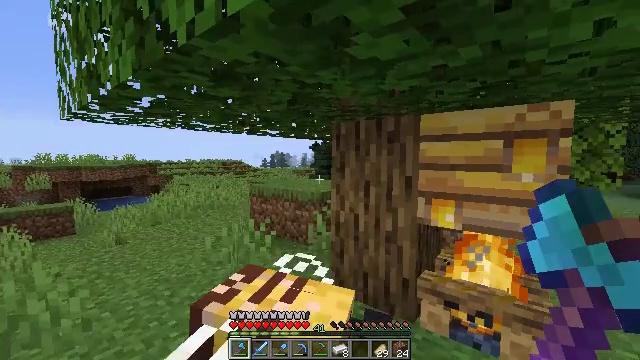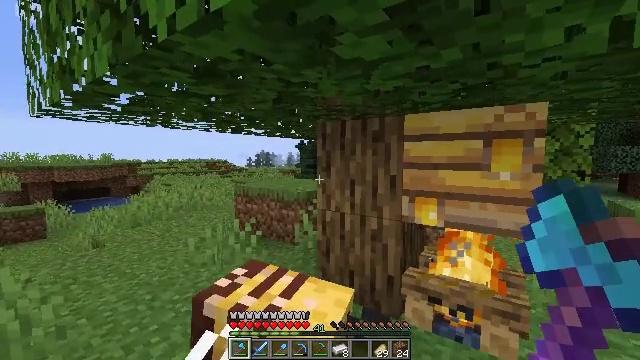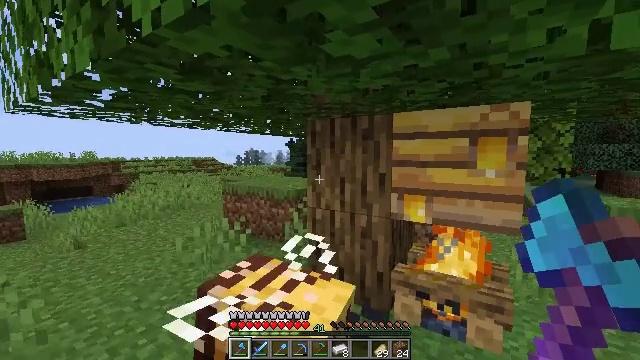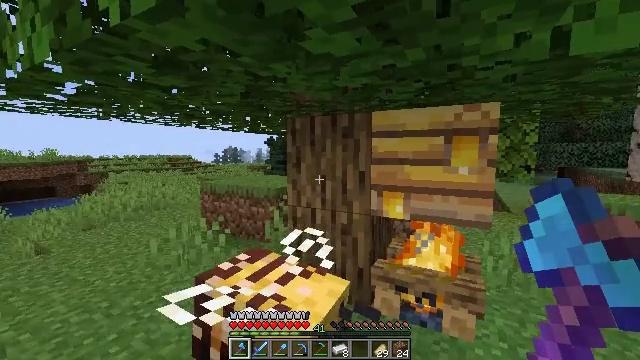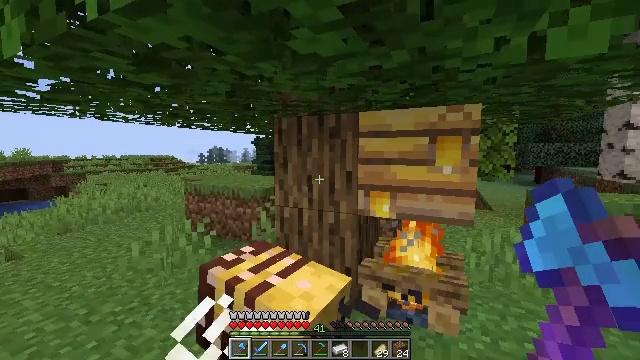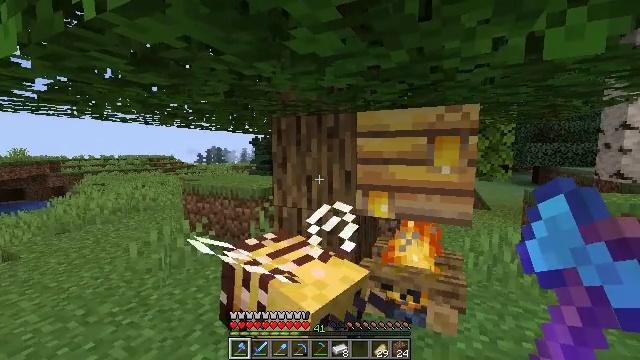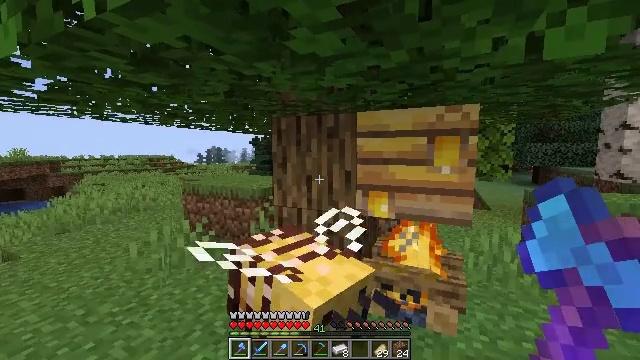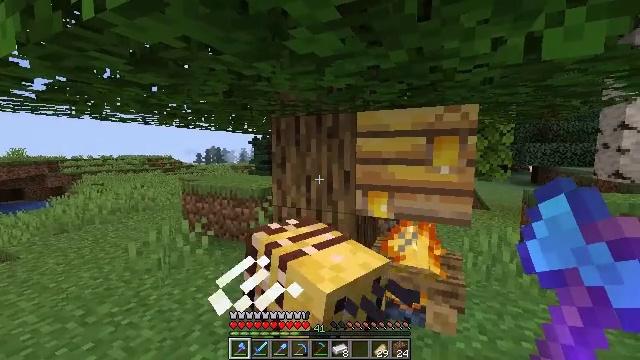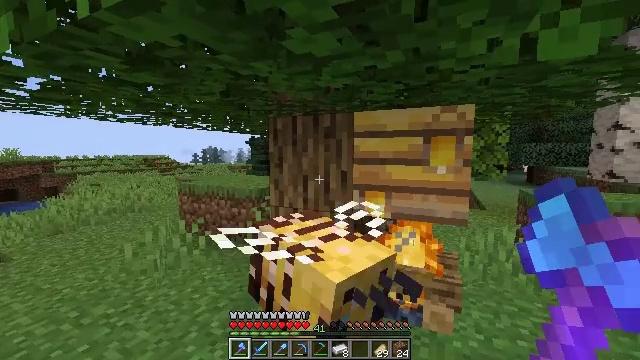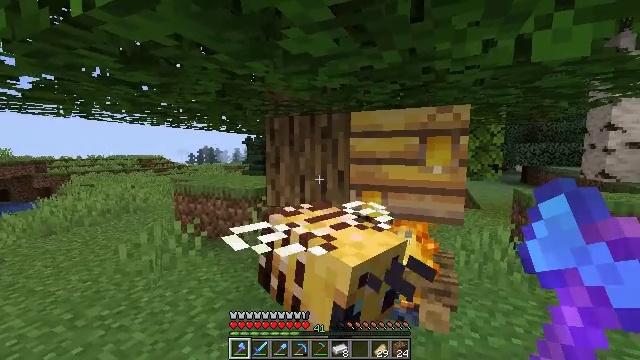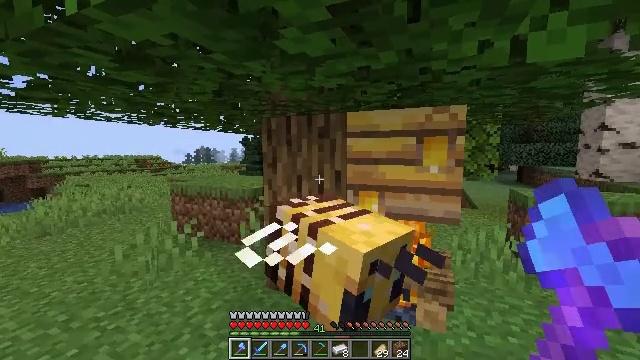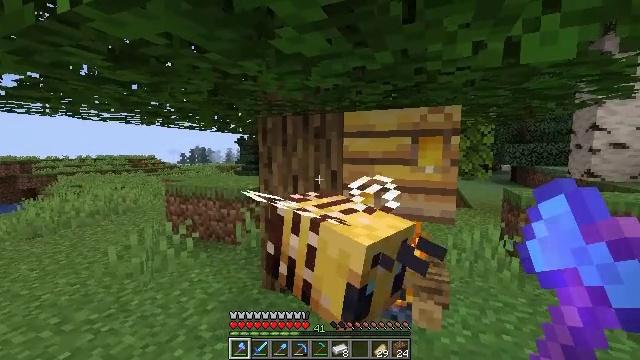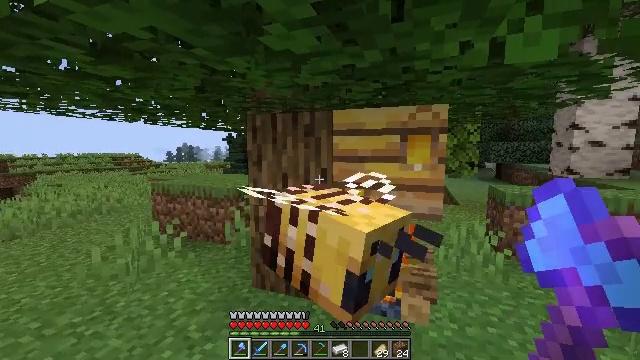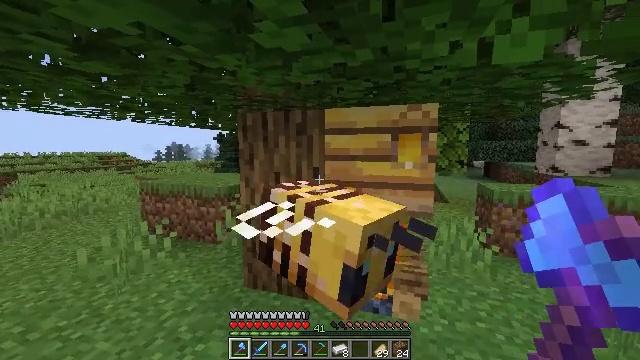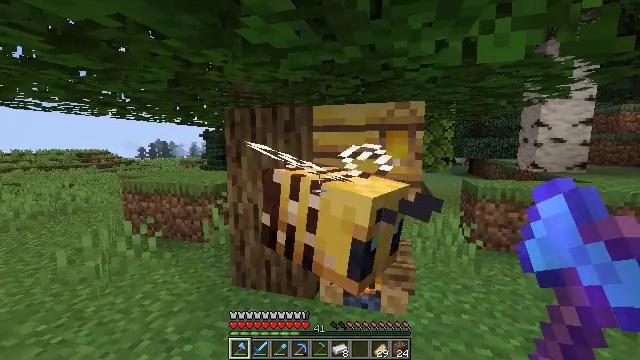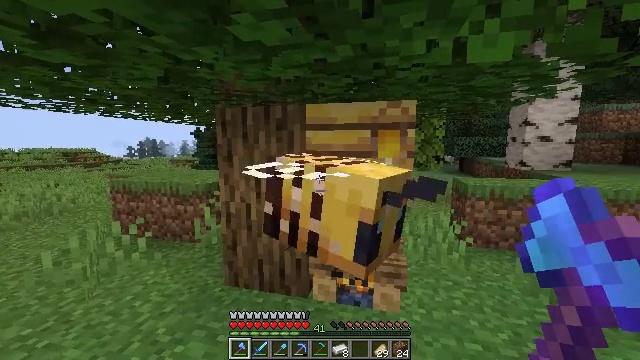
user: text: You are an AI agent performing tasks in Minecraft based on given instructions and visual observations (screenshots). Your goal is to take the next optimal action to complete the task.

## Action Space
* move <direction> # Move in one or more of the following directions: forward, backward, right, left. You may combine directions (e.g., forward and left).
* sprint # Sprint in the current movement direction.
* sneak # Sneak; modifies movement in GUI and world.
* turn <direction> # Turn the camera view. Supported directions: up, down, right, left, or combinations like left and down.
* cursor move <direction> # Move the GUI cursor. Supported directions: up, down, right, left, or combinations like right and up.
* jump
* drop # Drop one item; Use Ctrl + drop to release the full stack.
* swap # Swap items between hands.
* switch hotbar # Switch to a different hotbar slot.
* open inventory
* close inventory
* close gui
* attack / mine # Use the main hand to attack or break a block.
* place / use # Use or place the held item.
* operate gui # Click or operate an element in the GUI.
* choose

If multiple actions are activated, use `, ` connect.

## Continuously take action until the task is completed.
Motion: motion action
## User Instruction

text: Gather sweet berries from the bush.
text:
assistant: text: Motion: turn right
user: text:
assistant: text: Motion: turn right
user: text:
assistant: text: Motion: turn right
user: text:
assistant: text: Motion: turn right
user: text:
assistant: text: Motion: no_op
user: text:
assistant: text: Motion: no_op
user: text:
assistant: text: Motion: no_op
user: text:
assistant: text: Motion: no_op
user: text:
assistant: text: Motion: no_op
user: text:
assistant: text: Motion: no_op
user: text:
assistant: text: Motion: no_op
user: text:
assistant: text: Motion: turn right
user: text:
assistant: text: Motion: turn right
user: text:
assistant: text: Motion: turn right
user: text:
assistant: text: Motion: turn right
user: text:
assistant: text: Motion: no_op
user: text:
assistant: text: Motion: no_op
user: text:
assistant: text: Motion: no_op
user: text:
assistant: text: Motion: no_op
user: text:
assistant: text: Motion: no_op
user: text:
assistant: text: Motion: no_op
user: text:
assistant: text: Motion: no_op
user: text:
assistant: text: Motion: no_op
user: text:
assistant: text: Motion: no_op
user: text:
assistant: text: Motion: no_op
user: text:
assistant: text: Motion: turn right
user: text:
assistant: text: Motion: turn right
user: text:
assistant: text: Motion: turn right
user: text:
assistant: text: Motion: turn right
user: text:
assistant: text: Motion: turn right